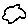
Label: cloud